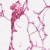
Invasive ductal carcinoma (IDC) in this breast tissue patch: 0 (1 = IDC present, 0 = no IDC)